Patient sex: M
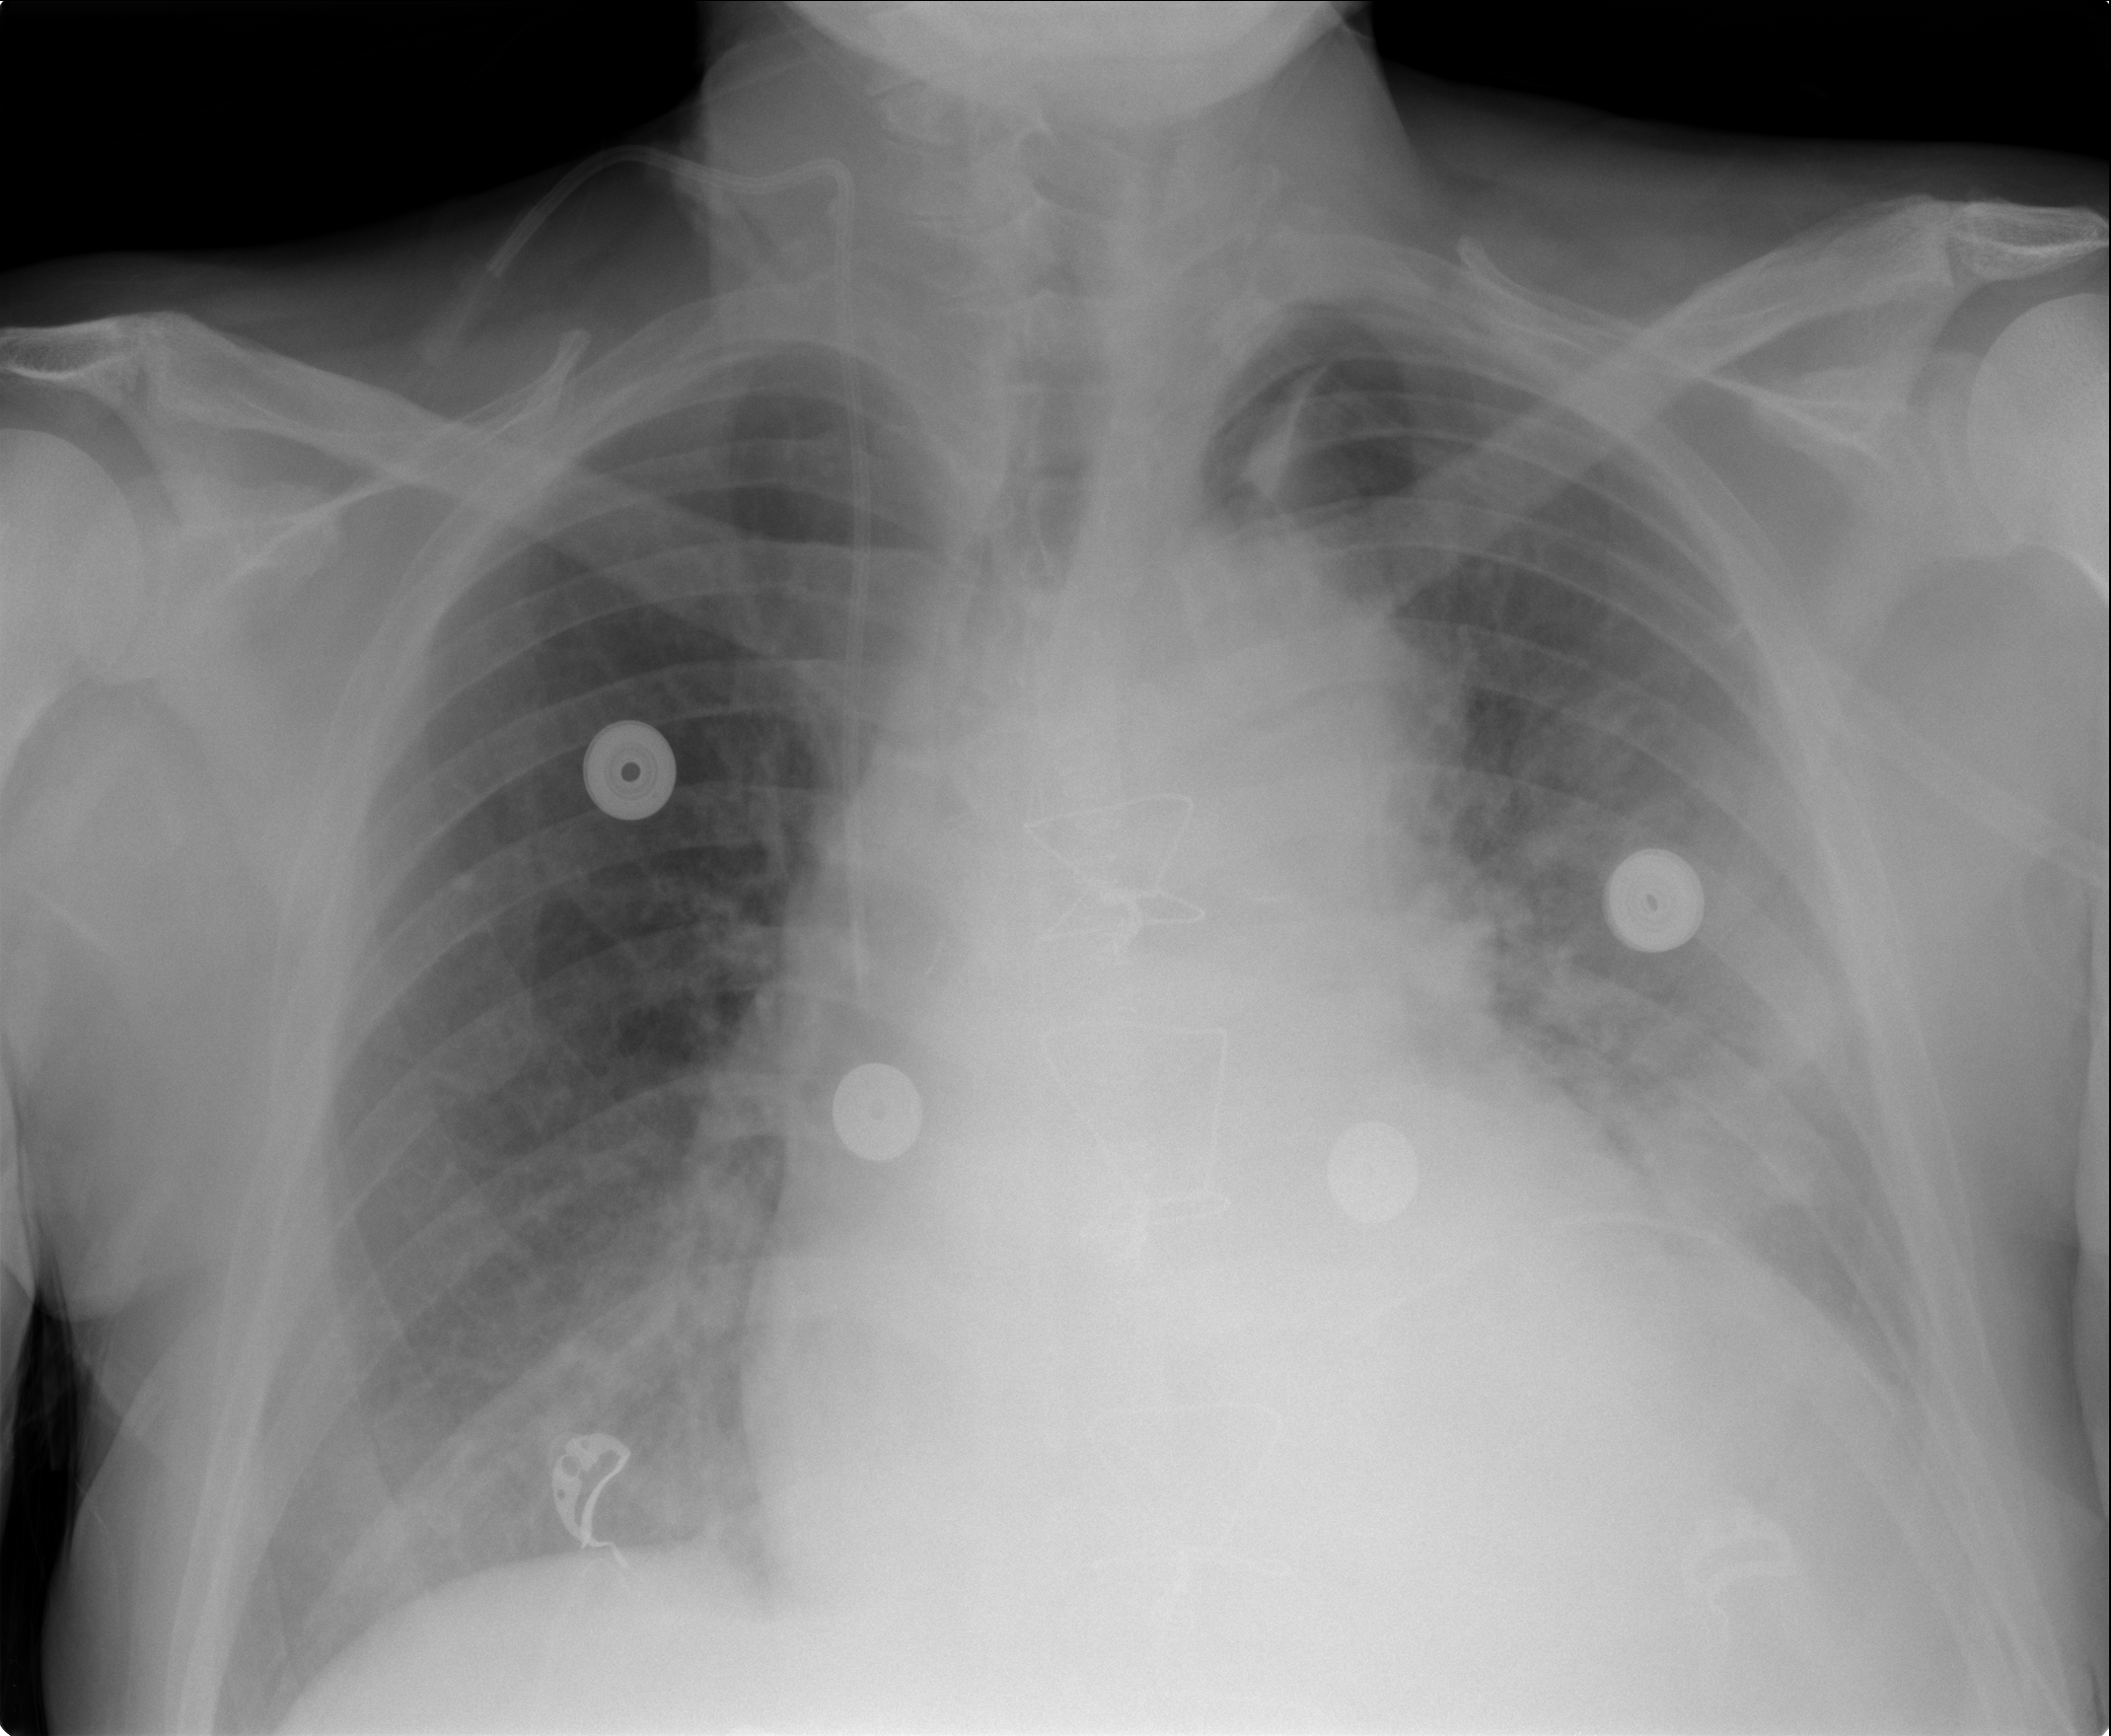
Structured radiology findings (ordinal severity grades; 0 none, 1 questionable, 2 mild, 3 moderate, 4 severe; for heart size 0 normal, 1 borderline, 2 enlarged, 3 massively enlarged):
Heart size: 2
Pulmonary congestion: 2
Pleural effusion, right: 0
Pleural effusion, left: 2
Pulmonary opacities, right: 2
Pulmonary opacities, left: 3
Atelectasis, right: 0
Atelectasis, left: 2